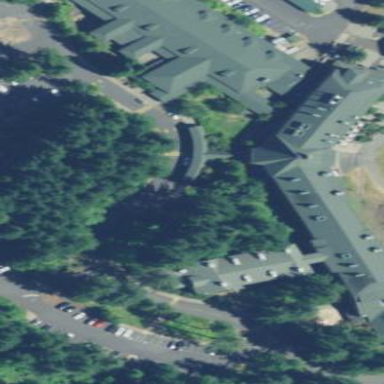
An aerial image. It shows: Hotel building.